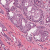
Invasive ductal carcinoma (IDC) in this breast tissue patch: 1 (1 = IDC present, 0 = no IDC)